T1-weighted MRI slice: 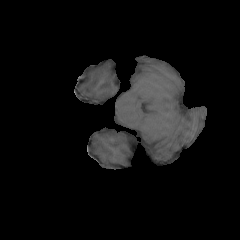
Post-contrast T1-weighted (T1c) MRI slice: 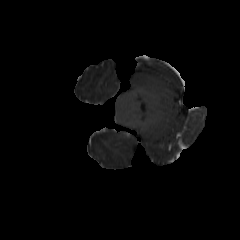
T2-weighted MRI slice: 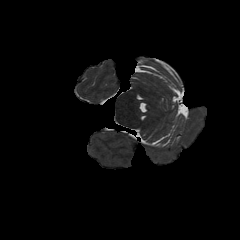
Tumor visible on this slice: no